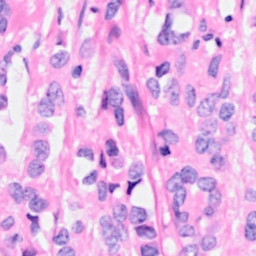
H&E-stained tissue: Breast